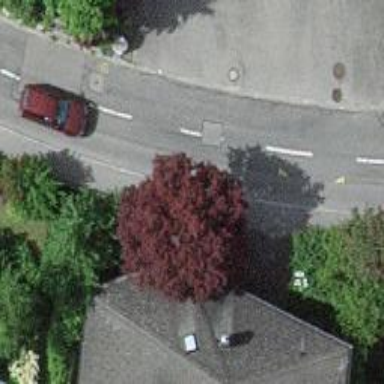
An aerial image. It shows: Residential road with asphalt surface.